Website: home-depot
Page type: billing-address
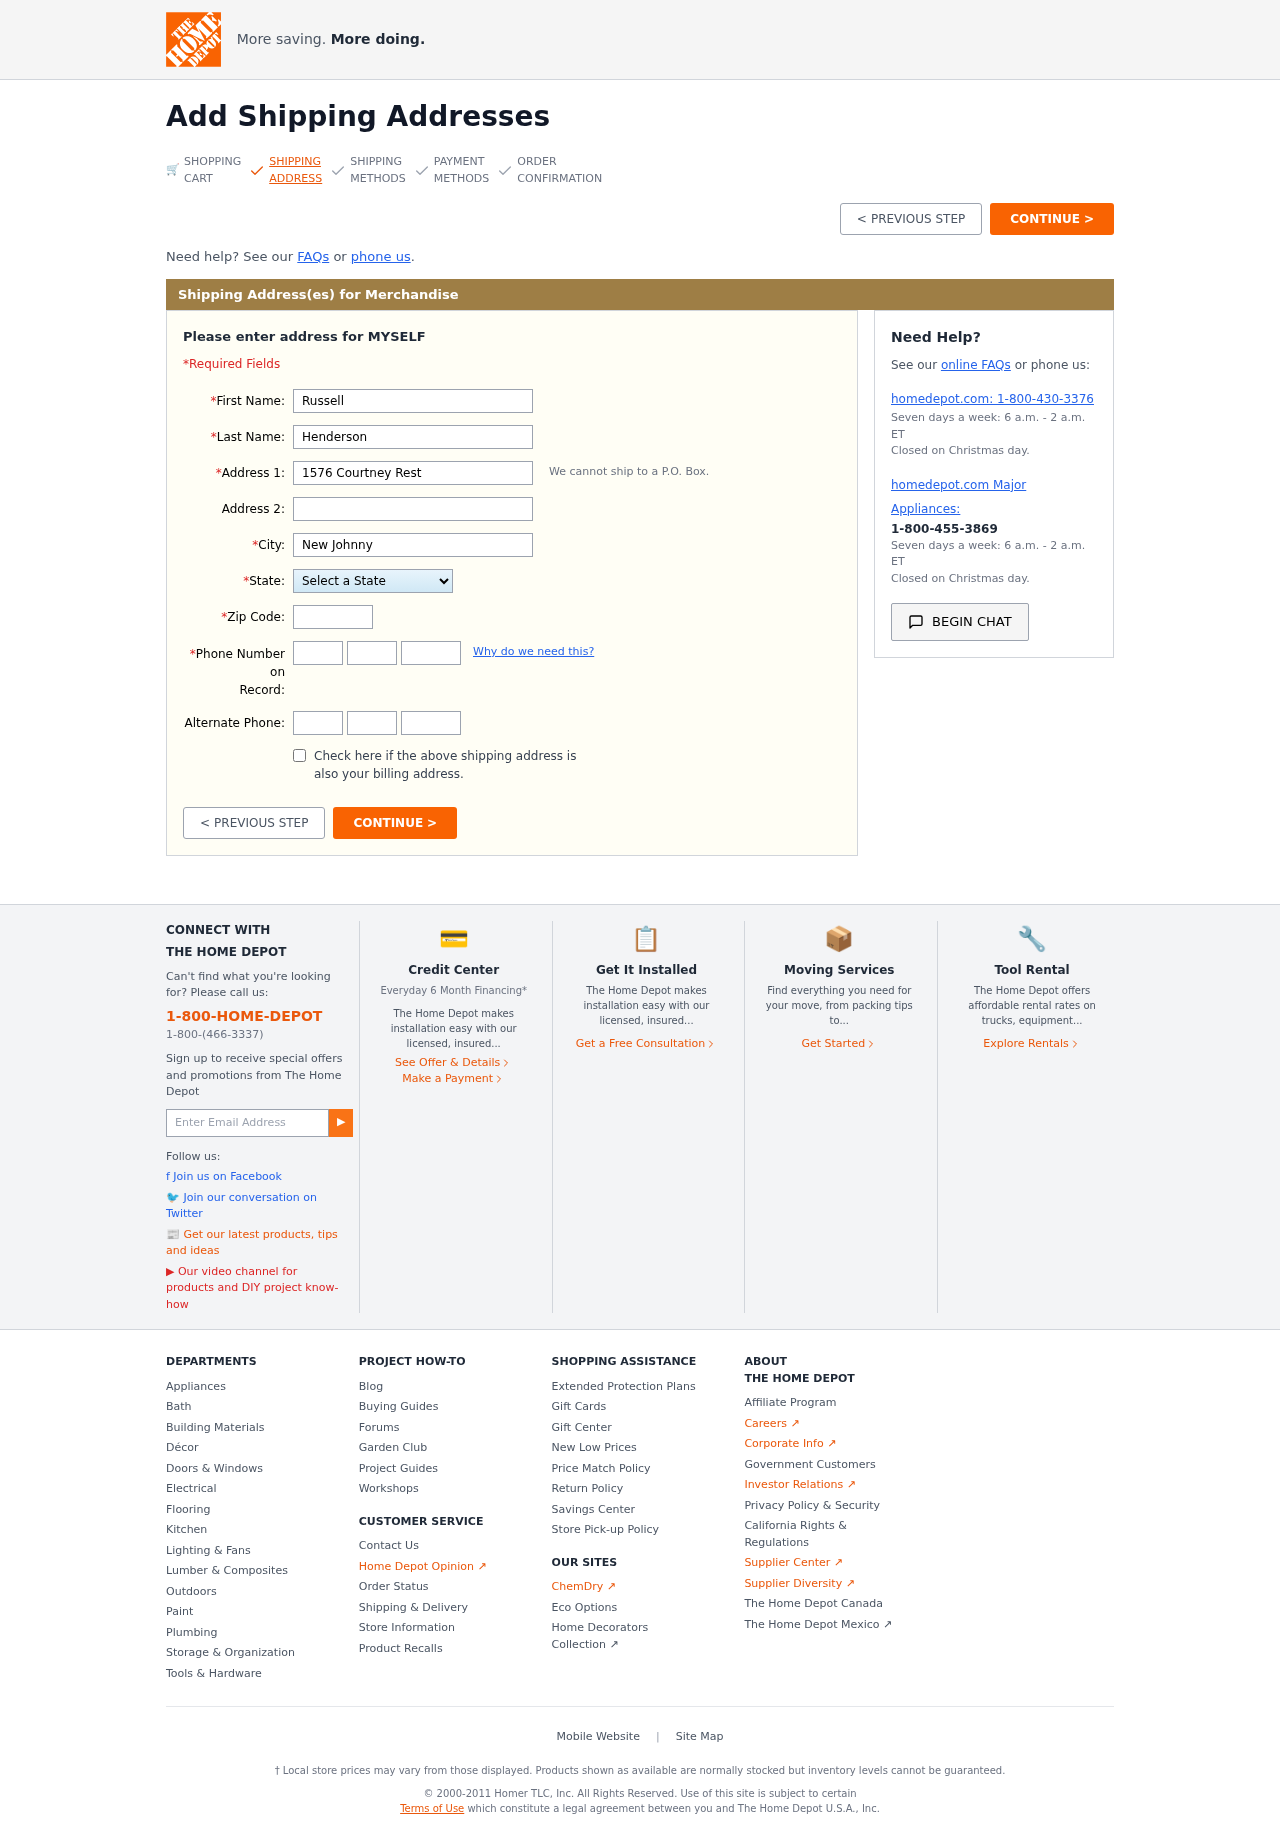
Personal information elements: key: PII_STATE
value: Delaware
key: PII_FIRSTNAME
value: Russell
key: PII_LASTNAME
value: Henderson
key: PII_STREET
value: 1576 Courtney Rest
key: PII_CITY
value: New Johnnytown
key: PII_POSTCODE
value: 18135
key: PII_PHONE_AREA
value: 714
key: PII_PHONE_PREFIX
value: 566
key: PII_PHONE_LINE
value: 0029
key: PII_PHONE_ALT_AREA
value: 814
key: PII_PHONE_ALT_PREFIX
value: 519
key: PII_PHONE_ALT_LINE
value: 8952